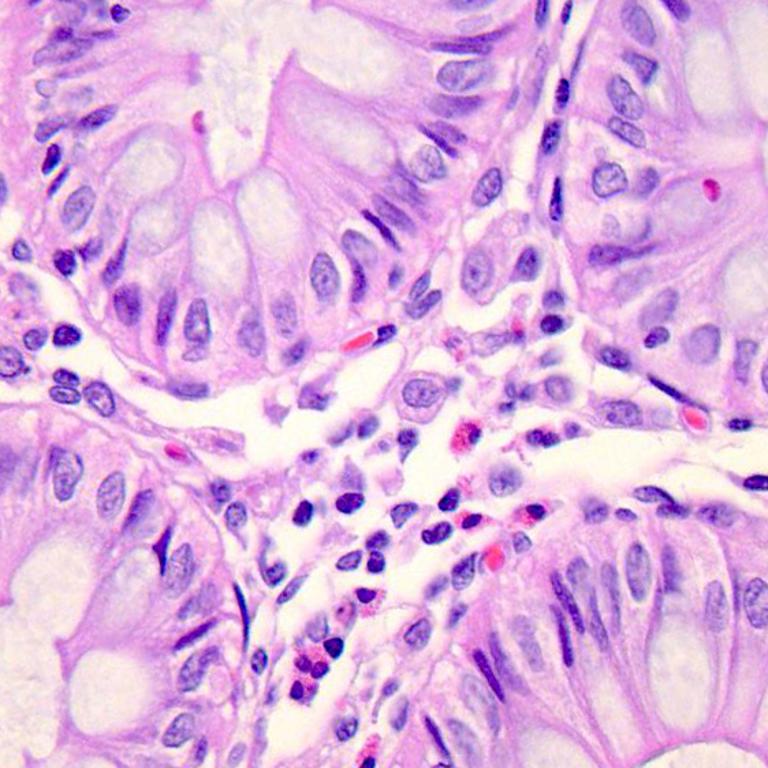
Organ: colon
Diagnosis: benign